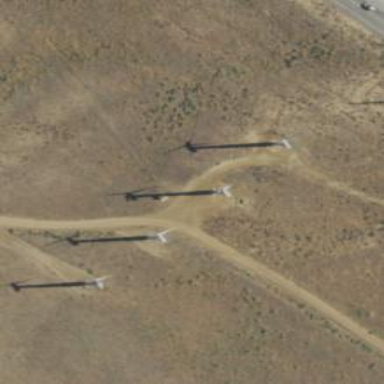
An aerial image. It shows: Wind-powered generator.